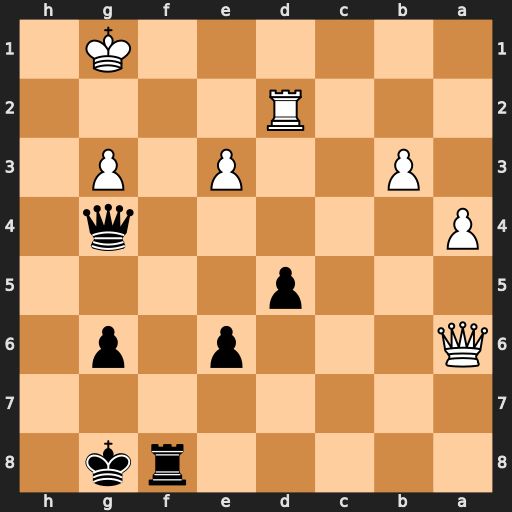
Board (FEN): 5rk1/8/Q3p1p1/3p4/P5q1/1P2P1P1/3R4/6K1
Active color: b
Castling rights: -
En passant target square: -
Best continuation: Qxg3+ Rg2 Qxe3+